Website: crate-barrel
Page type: stored-credit-cards
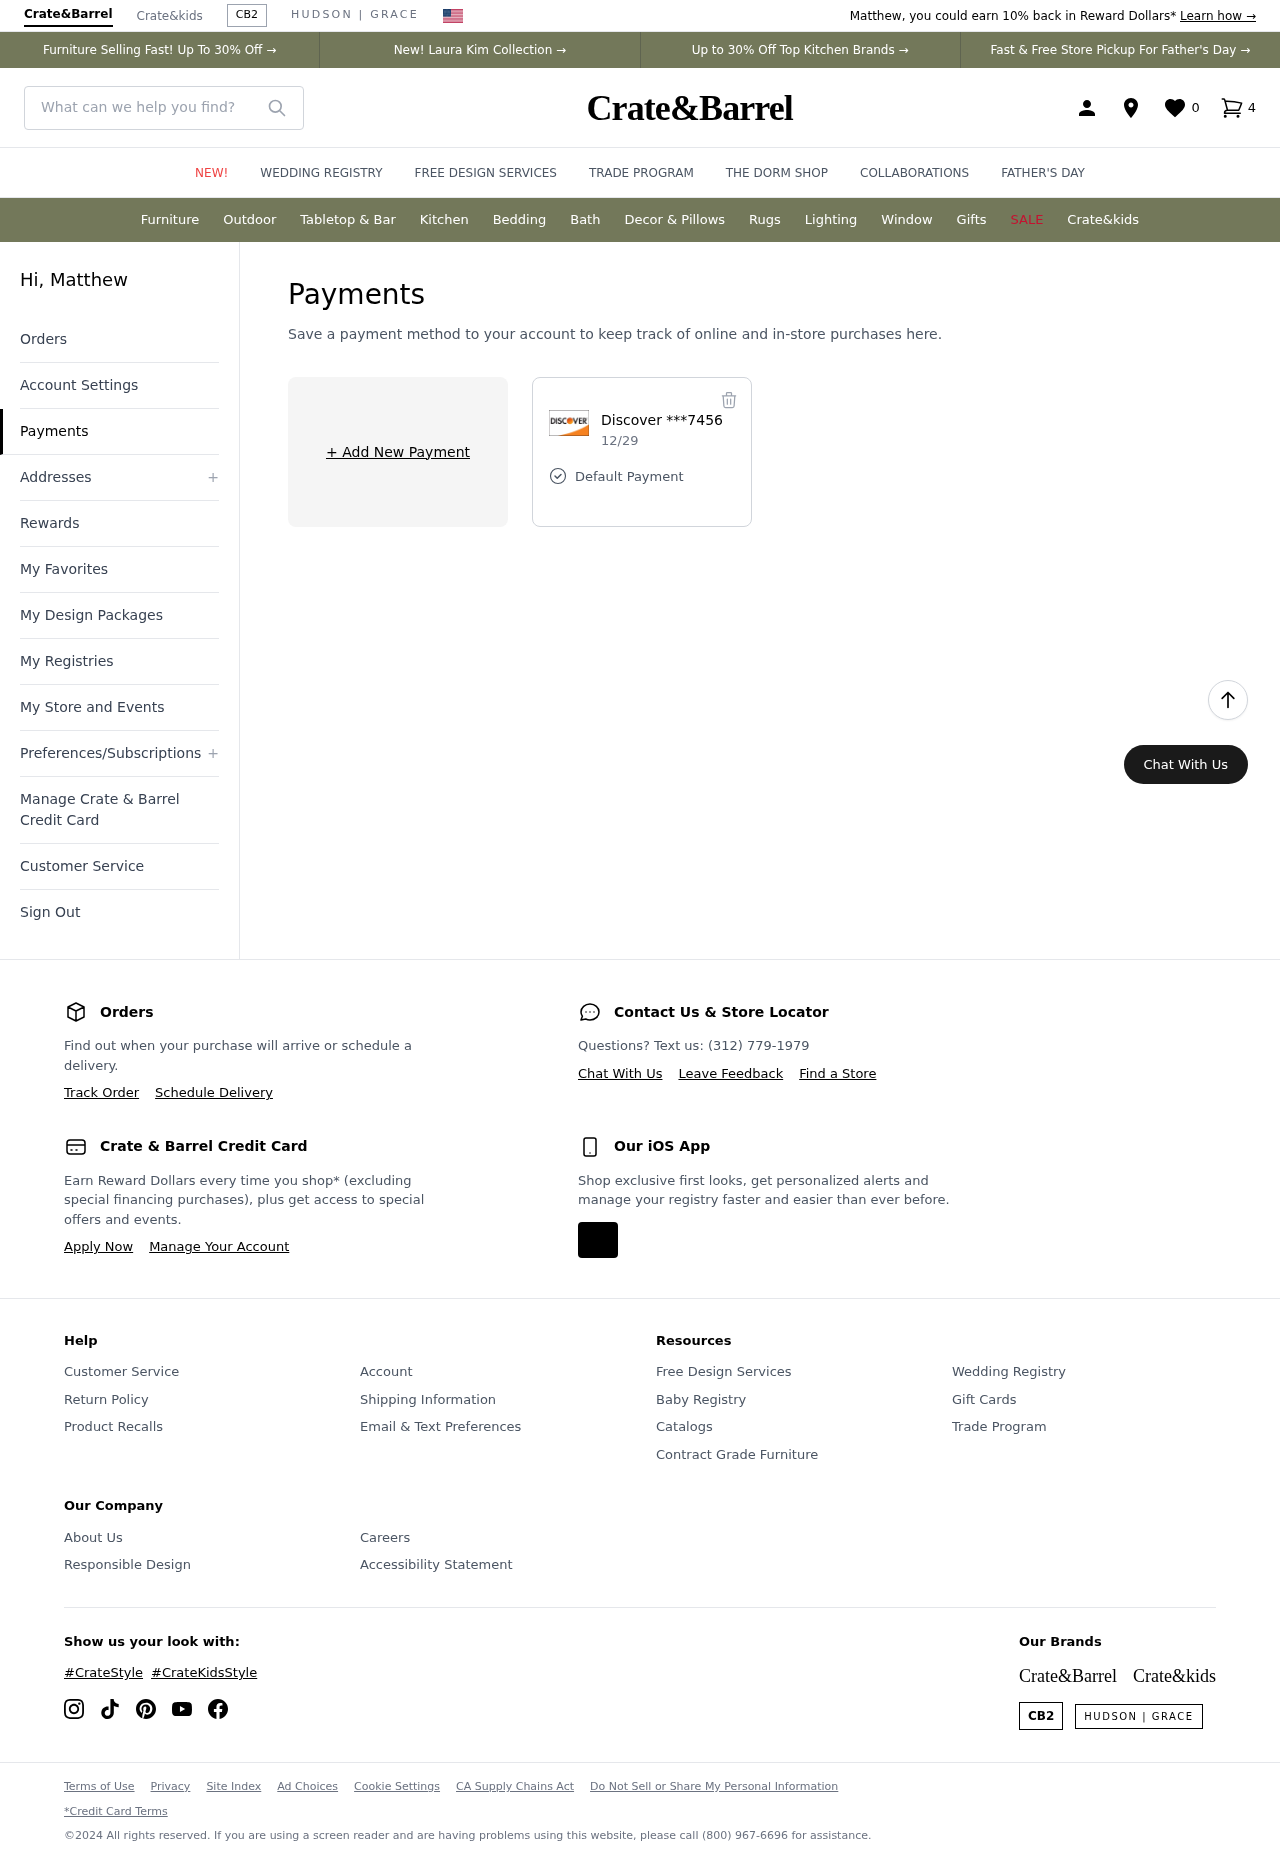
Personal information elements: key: PII_CARD_EXPIRY
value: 12/29
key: PII_CARD_LAST4
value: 7456
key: PII_CARD_TYPE
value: Discover
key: PII_FIRSTNAME
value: Matthew
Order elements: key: ORDER_NUM_ITEMS
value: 4
Search elements: key: HEADER_SEARCH
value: What can we help you find?
Other elements: key: FAVORITES_COUNT
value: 0